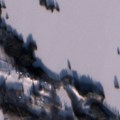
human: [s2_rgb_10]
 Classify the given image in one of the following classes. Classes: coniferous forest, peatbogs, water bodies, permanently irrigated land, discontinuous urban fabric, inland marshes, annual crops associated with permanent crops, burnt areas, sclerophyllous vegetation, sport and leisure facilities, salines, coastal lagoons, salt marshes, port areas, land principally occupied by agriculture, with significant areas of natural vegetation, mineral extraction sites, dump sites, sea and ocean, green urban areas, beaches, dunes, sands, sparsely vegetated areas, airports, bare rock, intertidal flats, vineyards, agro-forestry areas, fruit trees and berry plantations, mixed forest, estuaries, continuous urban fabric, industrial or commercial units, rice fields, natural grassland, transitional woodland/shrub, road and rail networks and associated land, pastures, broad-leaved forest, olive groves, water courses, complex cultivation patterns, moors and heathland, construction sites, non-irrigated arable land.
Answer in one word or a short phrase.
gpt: land principally occupied by agriculture, with significant areas of natural vegetation, mixed forest, water bodies